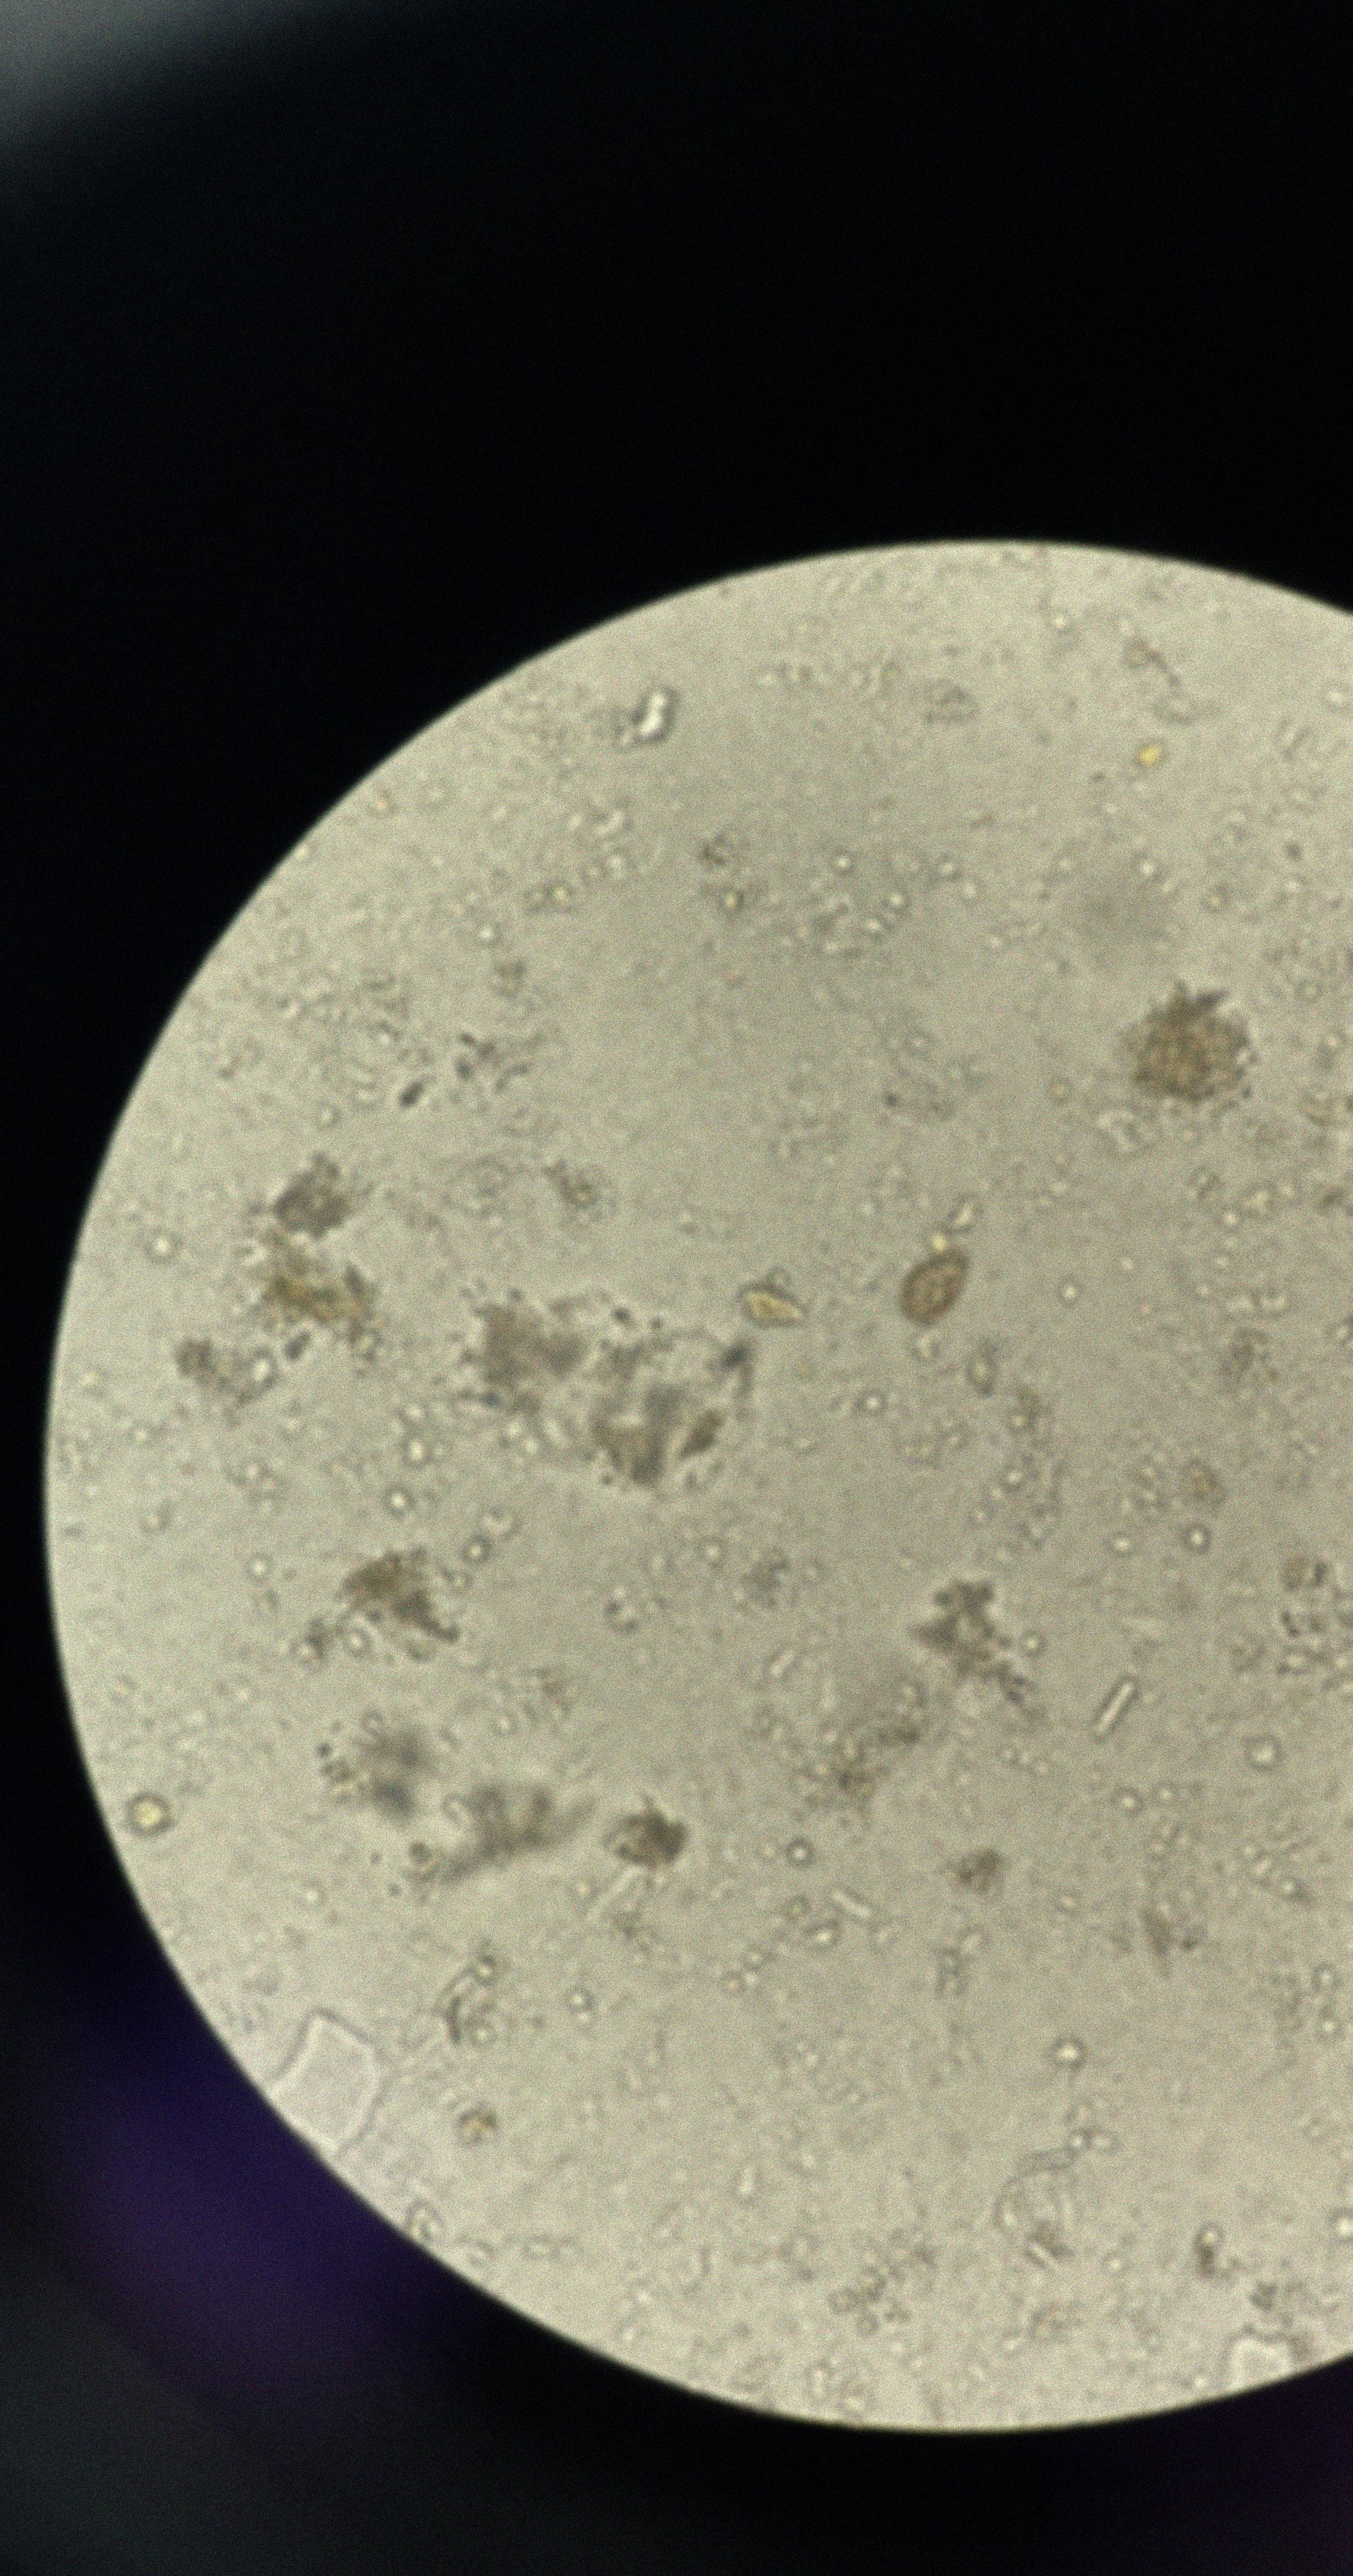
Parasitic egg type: Opisthorchis viverrine